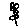
Label: flower